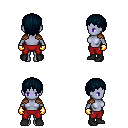
a pixel art fantasy rpg character, female body template, dark elf, purple skin, leather shoulder armor, red pants, raven plain hairstyle, gold gloves, black shoes, four views (front, back, left, right), 2x2 character sprite sheet, small pixel art, hard edges, no anti-aliasing